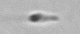
Label: flagellate_morphotype3